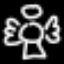
Label: angel